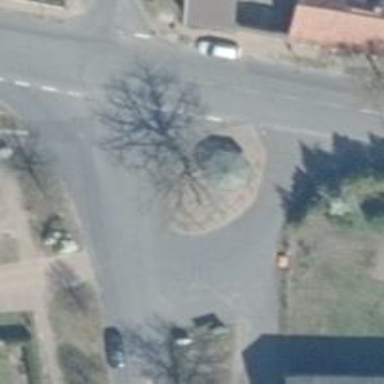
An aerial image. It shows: Shelter for public transport.